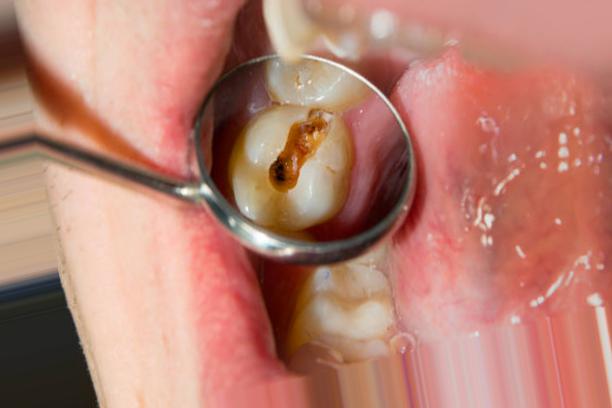
Condition: Caries